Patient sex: M
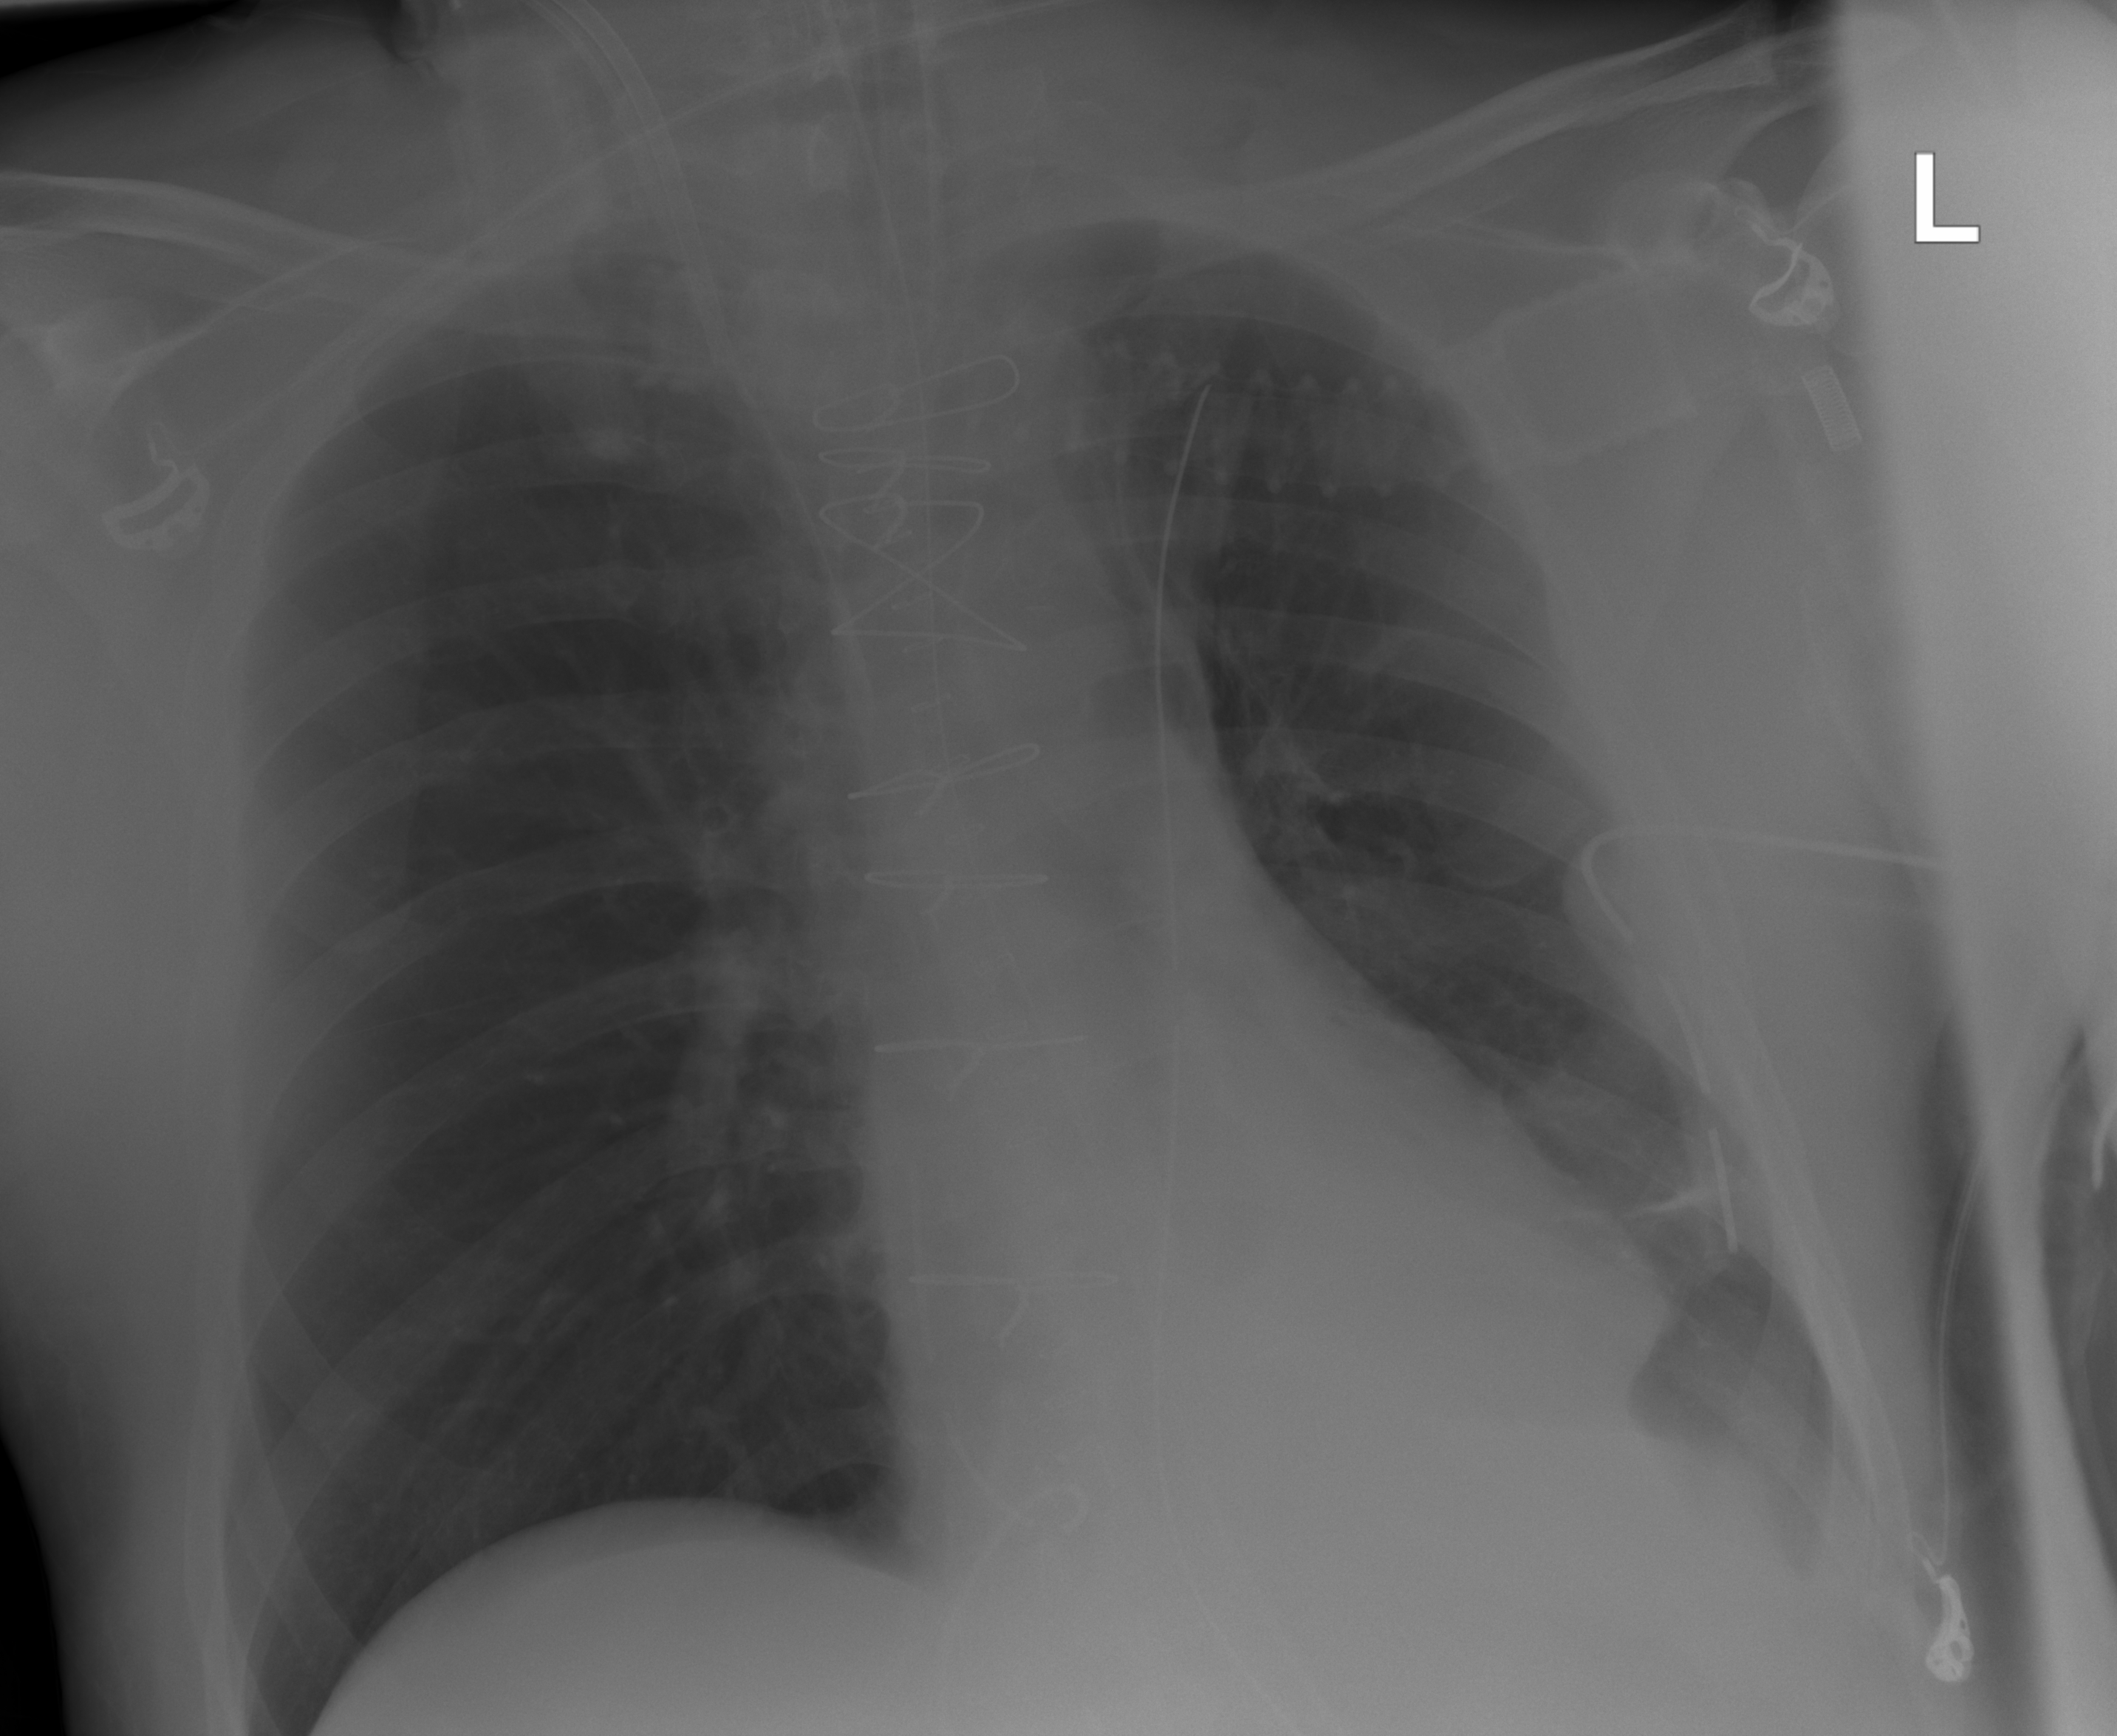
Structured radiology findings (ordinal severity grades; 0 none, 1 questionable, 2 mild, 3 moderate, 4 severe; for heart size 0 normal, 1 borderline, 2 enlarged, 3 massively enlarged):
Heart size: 0
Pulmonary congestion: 0
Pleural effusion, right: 0
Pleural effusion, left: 2
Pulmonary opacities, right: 0
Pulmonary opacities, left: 0
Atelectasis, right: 0
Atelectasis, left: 2